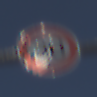
Verkehrszeichen: Geschwindigkeit30
Umgebung: Outdoor, Nature
Tageszeit: Midday
Wetter: PartlyCloudy
Licht: Natural
Jahreszeit: NotSpecified
Kontrast: HighContrast